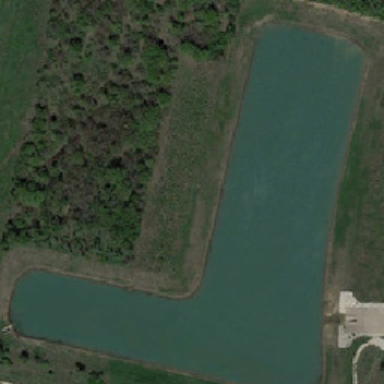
An l-shaped pale green pond is surrounded by white buildings .